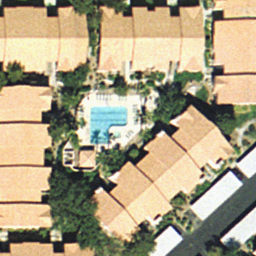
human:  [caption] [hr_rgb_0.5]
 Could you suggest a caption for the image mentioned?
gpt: This is a dense residential area with houses and a swimming pool .

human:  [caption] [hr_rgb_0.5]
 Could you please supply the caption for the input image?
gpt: Lots of houses arranged neatly with a swimming pool in in the middle of them .

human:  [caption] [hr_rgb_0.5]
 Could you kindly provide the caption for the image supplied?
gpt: It is a dense residential area with lots of houses arranged neatly .

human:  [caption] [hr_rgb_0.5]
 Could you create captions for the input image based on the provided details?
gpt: There are lots of houses of orange roofs with a swimming pool in the middle of them .

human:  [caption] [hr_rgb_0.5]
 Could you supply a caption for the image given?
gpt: Lots of houses and plants with a swimming pool in the middle of them .